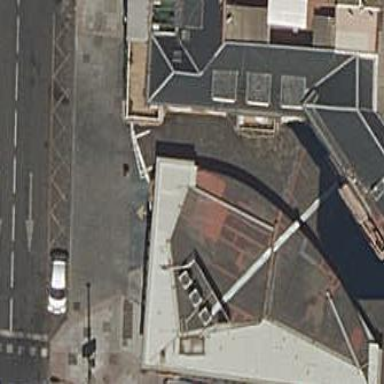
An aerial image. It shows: View of roof of building.